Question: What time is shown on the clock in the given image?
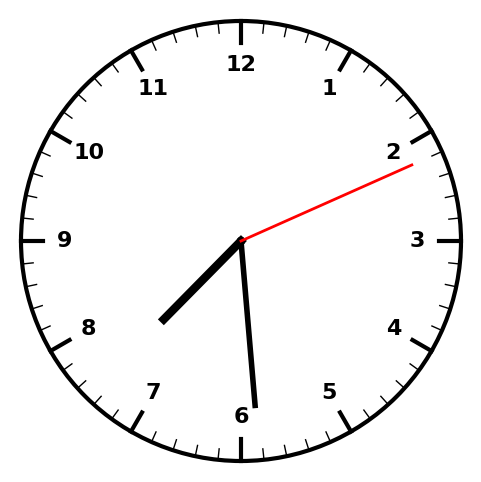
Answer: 07:29:11